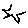
Label: star